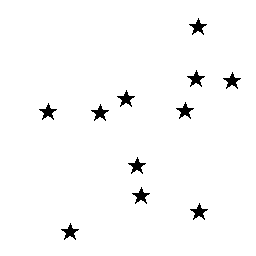
Squares: 0
Triangles: 0
Stars: 11
Total shapes: 11